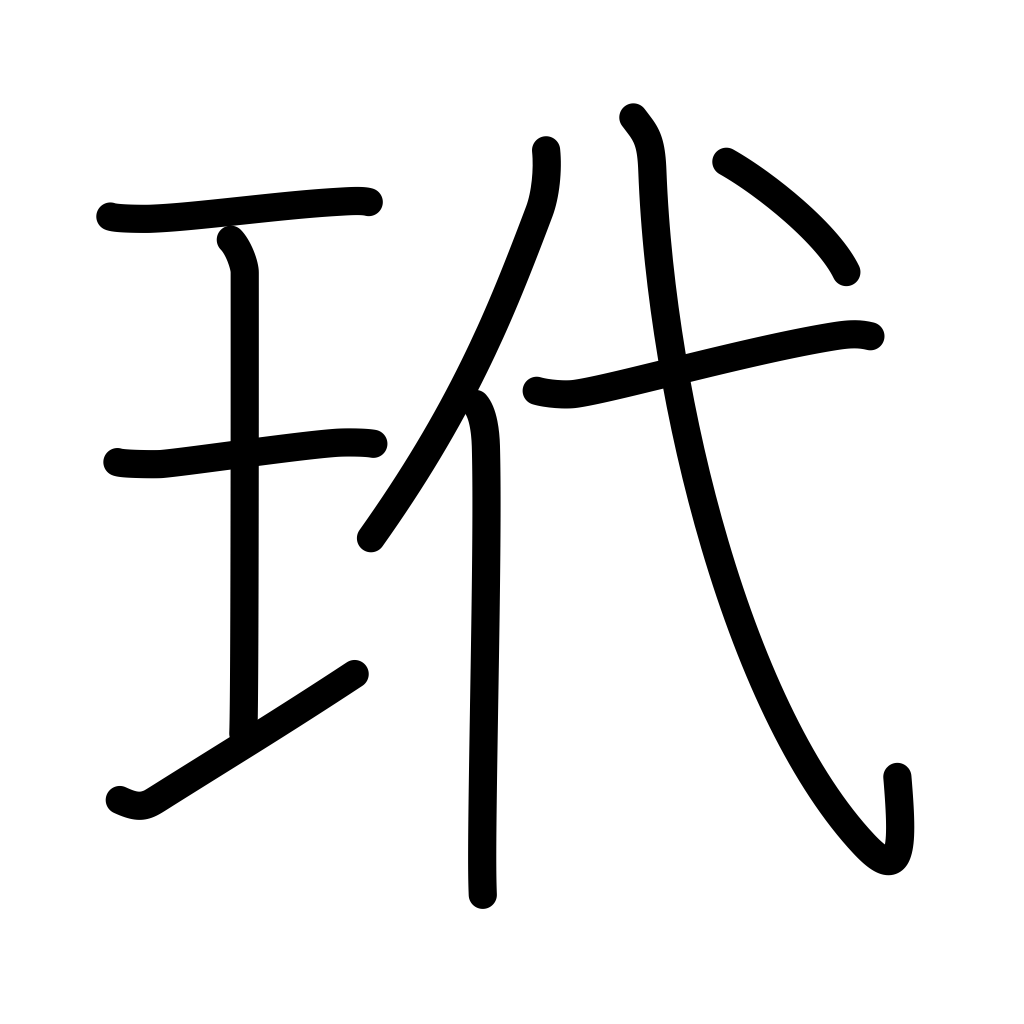
Meaning: tortoise shell